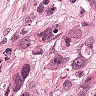
Metastatic tissue present: yes